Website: lowes
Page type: newsletter-management
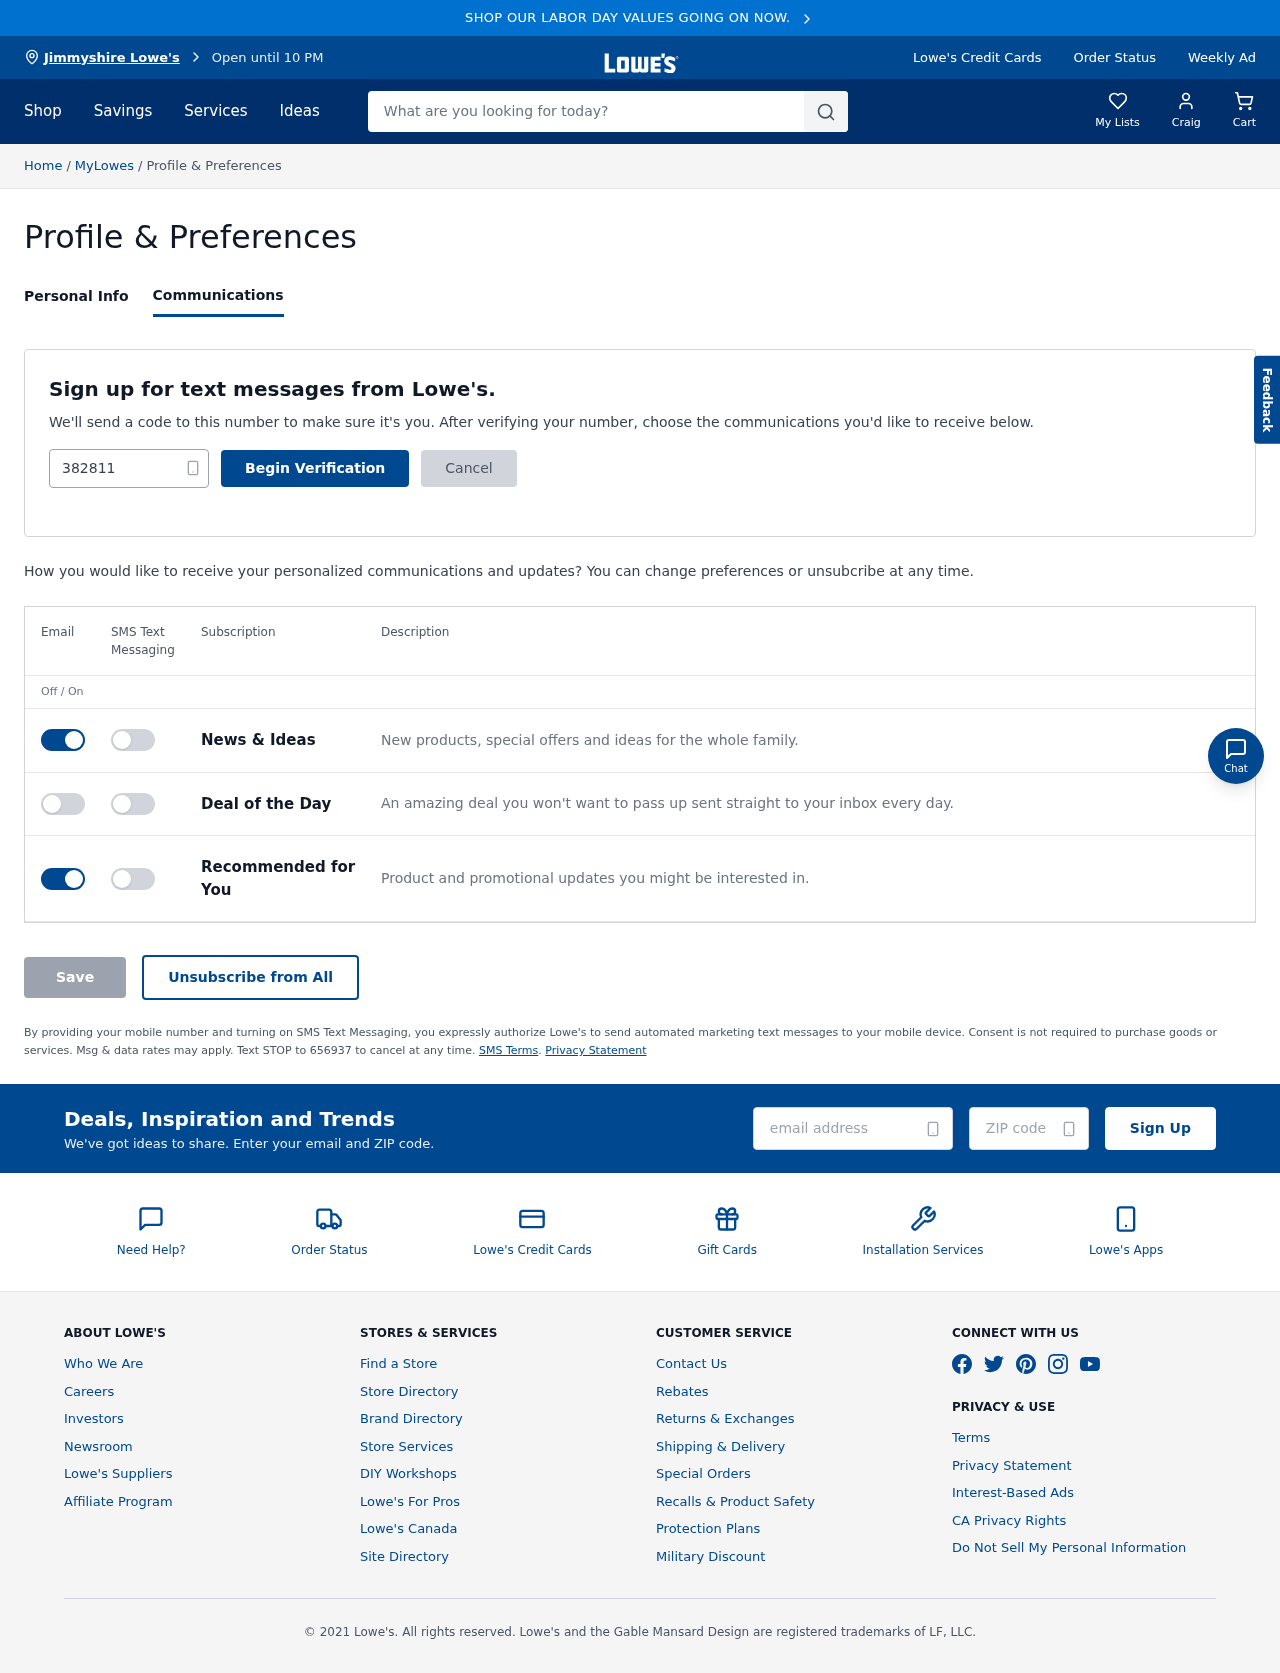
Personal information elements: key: PII_CITY
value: Jimmyshire Lowe's
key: PII_EMAIL
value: craig.luna@yahoo.com
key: PII_FIRSTNAME
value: Craig
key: PII_PHONE
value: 3828114707
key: PII_POSTCODE
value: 06433
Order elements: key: ORDER_NUM_ITEMS
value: Cart
Search elements: key: HEADER_SEARCH
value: What are you looking for today?